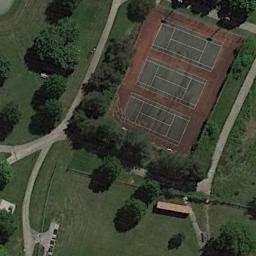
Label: tennis_court